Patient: sex F, age 26
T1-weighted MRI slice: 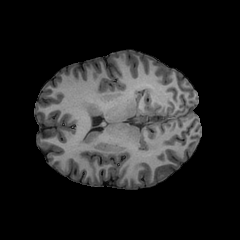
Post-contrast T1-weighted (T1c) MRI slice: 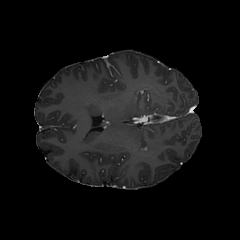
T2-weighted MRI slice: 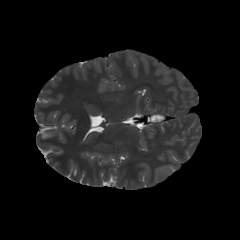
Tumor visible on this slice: no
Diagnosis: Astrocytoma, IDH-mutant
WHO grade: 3